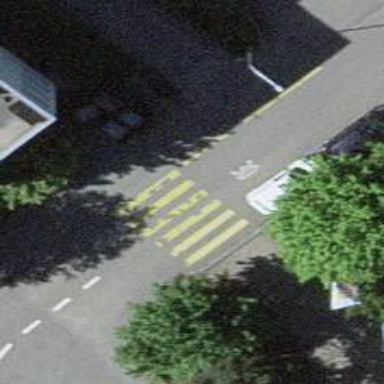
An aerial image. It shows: Marked crossing on the road.